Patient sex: M
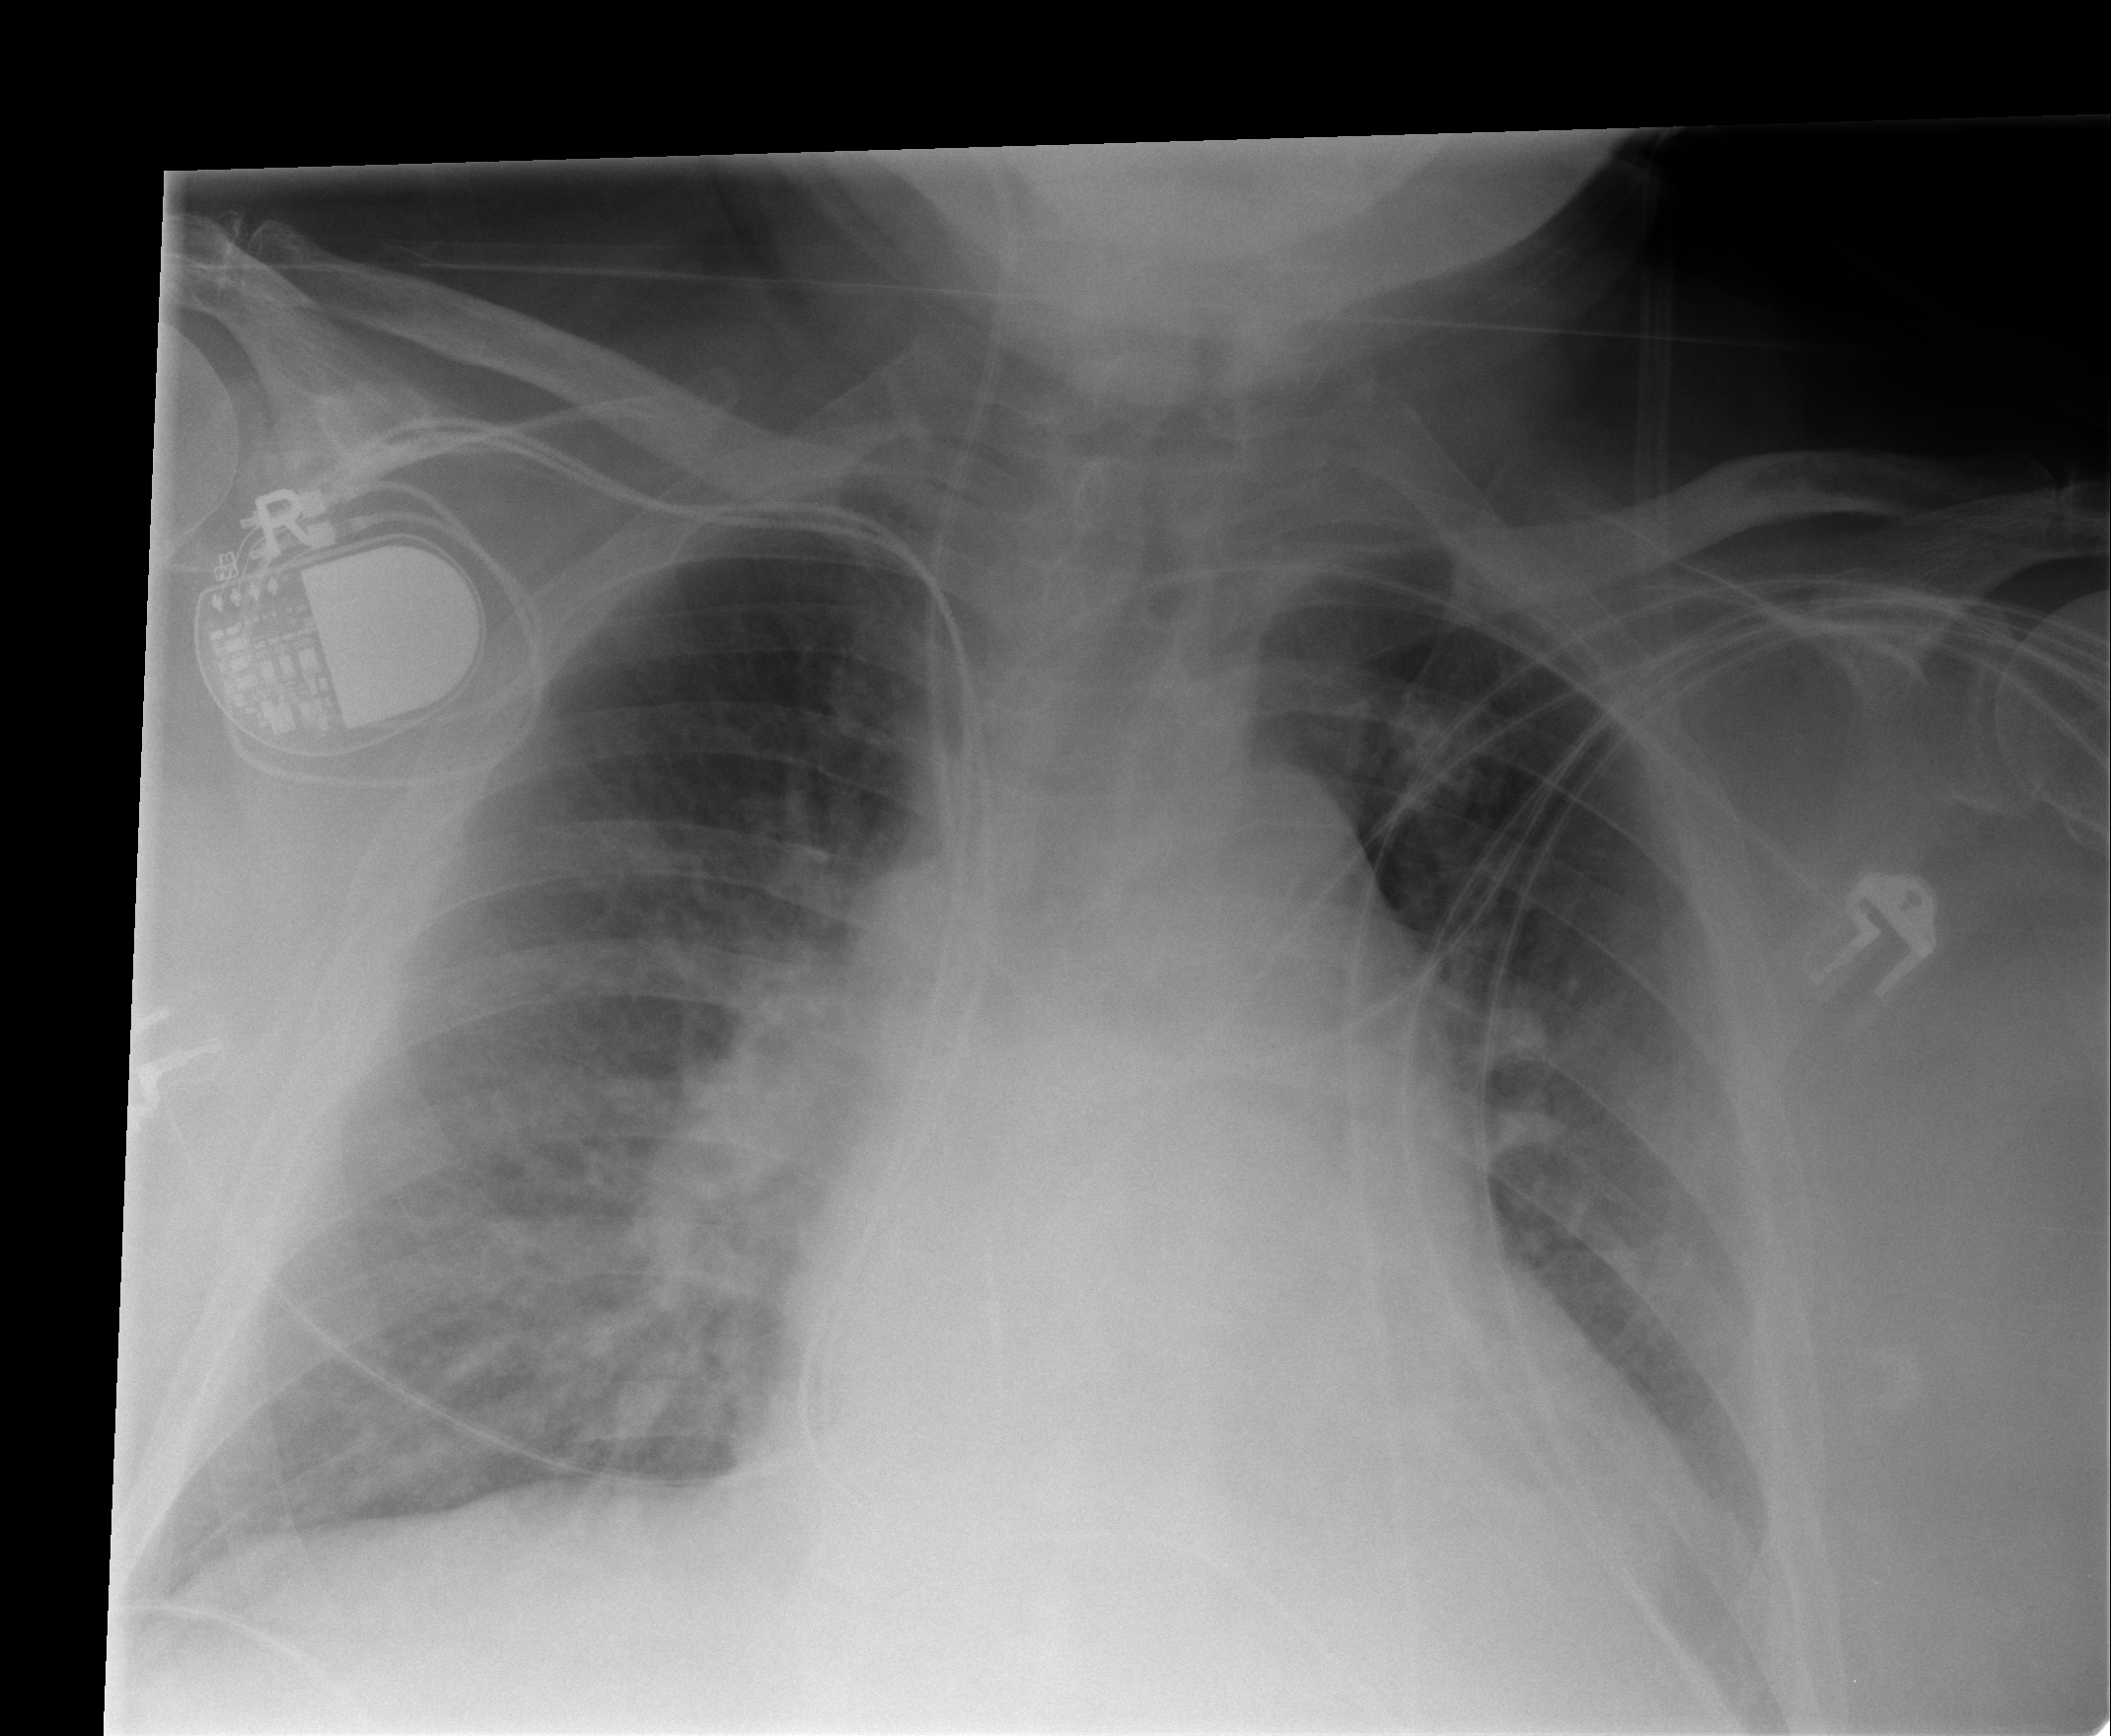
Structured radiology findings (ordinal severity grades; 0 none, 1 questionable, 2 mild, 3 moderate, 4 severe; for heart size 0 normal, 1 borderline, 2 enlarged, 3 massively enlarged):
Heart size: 3
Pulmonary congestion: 2
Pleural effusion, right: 0
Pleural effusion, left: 0
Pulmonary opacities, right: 2
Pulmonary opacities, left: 0
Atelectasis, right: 0
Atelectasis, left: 2